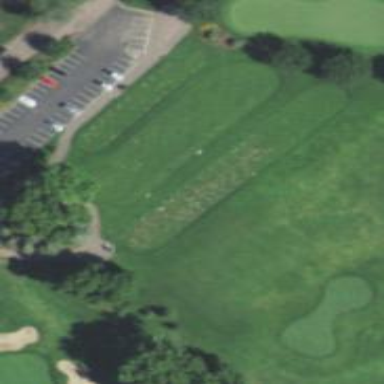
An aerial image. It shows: Grass area designated as golf tee.